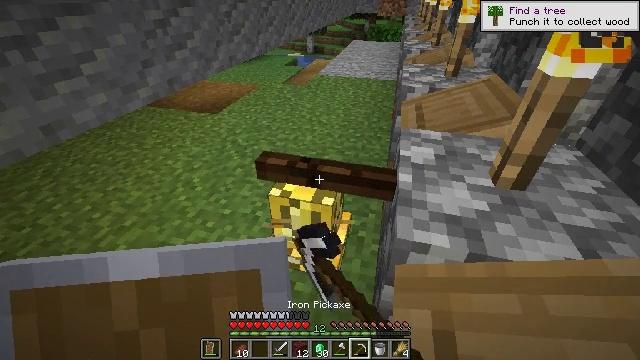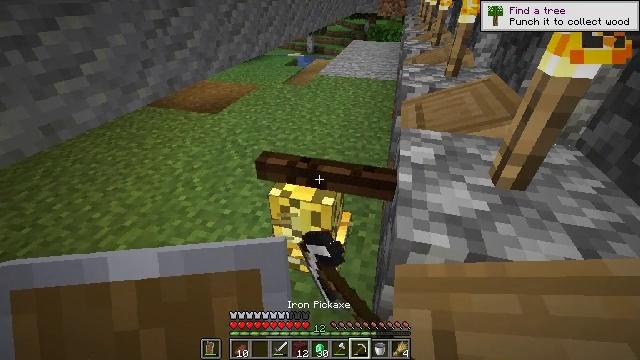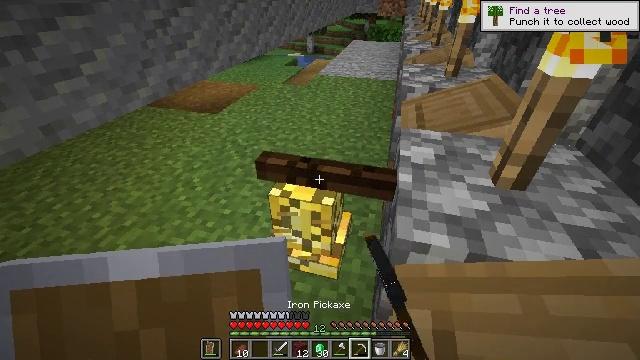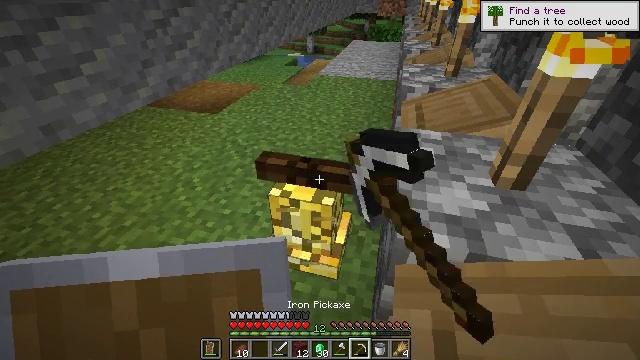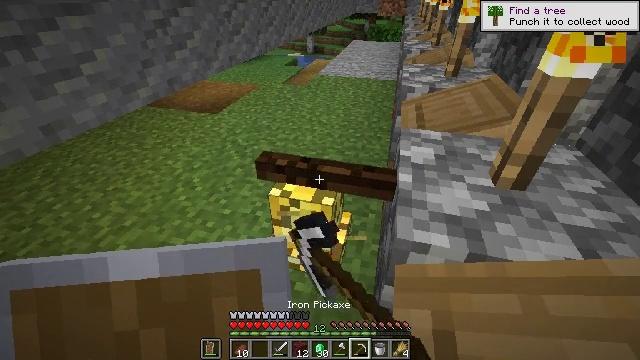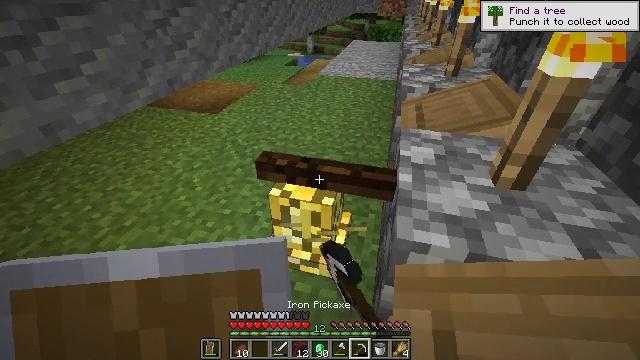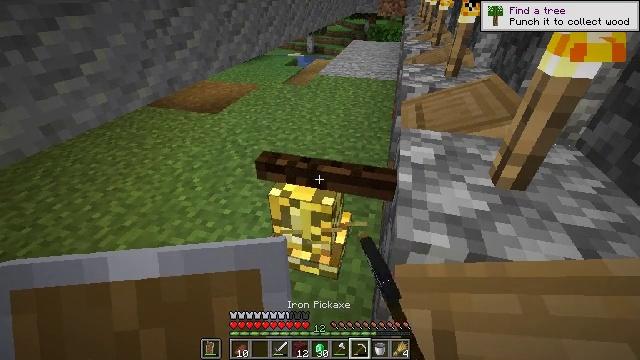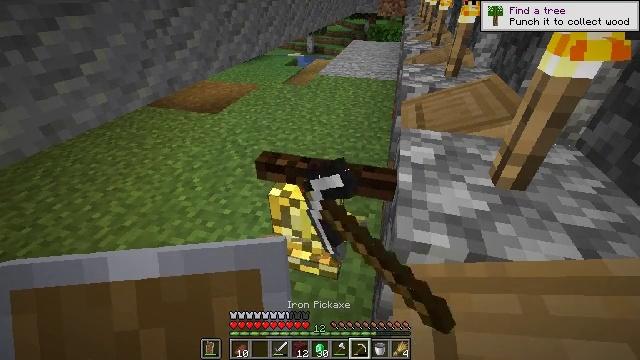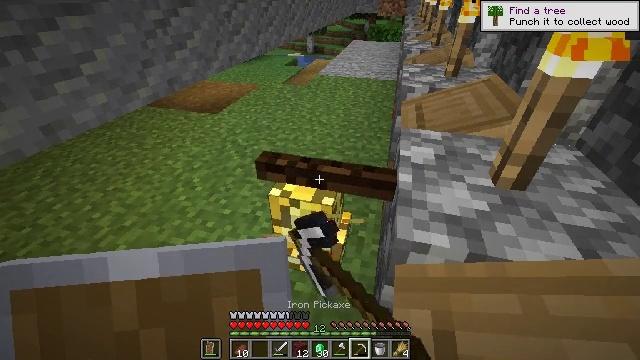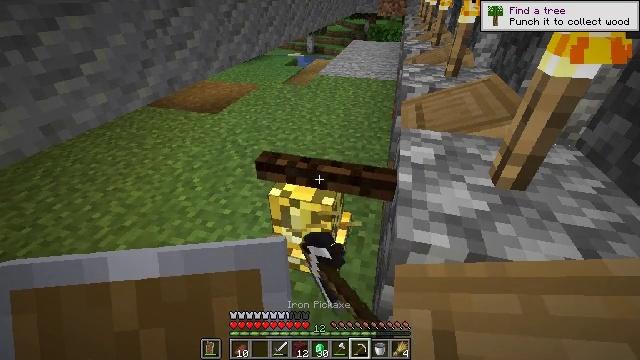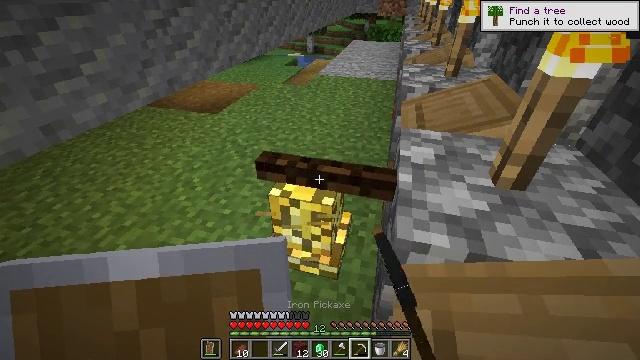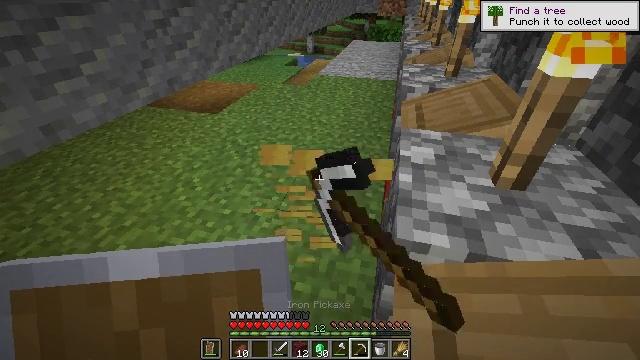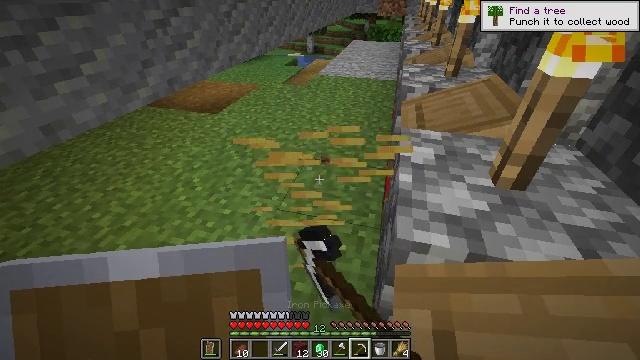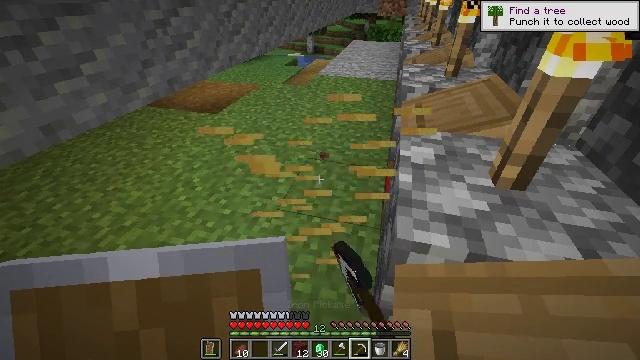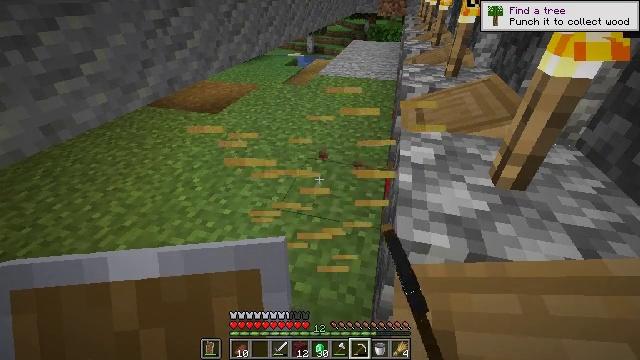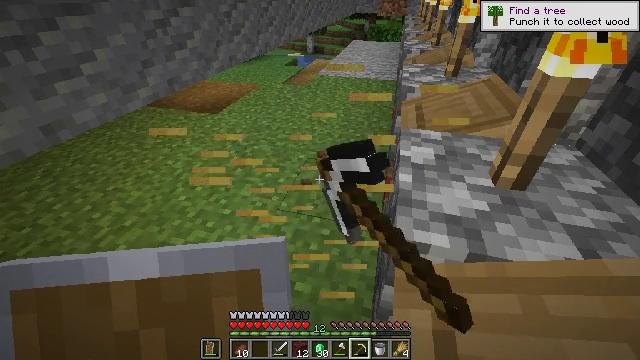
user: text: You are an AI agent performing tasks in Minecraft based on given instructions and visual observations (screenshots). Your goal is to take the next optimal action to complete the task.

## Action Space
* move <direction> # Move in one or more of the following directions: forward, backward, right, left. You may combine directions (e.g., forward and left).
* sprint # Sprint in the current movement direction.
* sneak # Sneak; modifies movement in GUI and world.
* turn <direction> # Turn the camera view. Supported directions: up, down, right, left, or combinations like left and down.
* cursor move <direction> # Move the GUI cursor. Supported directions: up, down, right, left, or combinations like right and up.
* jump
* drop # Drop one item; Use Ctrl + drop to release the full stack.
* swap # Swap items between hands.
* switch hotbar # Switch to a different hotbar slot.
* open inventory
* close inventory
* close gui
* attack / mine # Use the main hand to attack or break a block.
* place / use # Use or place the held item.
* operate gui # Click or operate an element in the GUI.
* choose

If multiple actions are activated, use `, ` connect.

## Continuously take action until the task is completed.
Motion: motion action
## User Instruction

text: Mine the bell from its post.
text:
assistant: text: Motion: attack / mine
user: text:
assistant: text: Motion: attack / mine
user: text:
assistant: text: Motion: attack / mine
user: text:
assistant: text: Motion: attack / mine
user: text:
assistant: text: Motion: attack / mine
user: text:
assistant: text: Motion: attack / mine
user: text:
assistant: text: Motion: attack / mine
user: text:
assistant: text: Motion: attack / mine
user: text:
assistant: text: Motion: attack / mine
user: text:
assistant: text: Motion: attack / mine
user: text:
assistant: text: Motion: attack / mine
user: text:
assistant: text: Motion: attack / mine
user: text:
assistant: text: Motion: attack / mine
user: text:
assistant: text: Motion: attack / mine
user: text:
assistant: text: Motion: attack / mine
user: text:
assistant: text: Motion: attack / mine